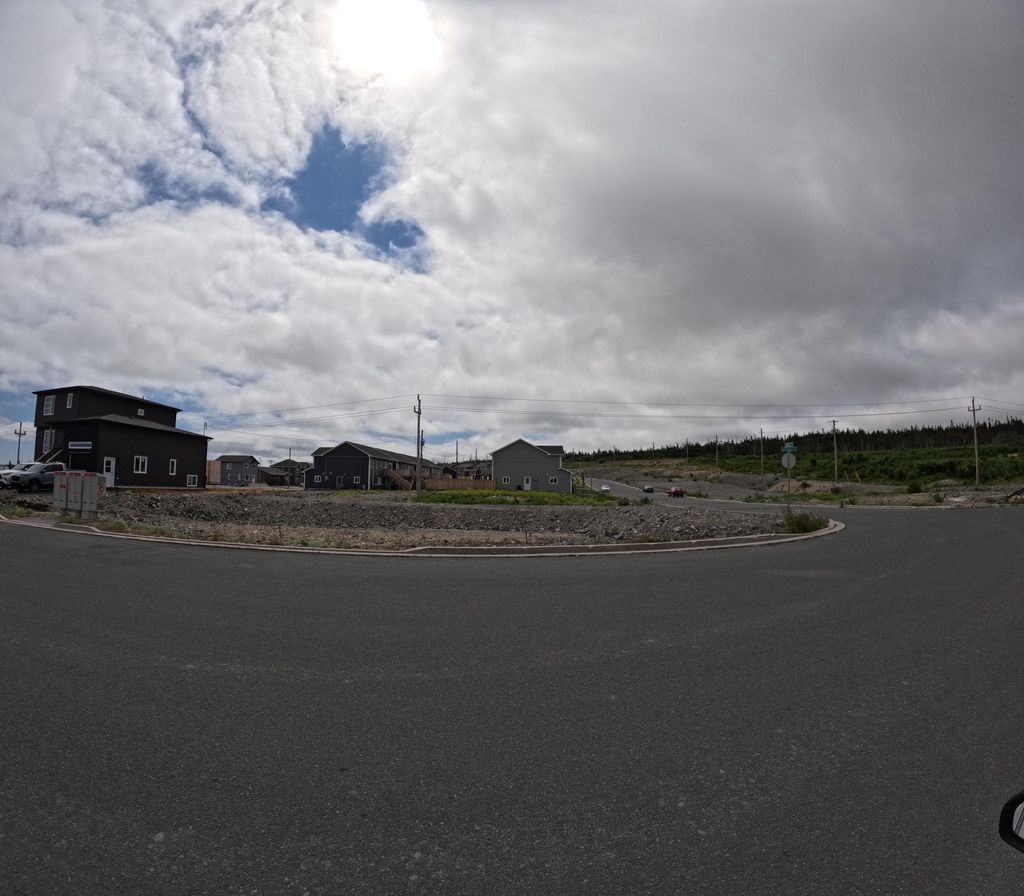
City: st_johns